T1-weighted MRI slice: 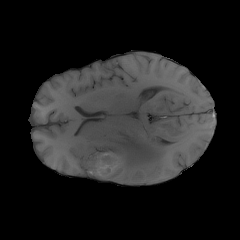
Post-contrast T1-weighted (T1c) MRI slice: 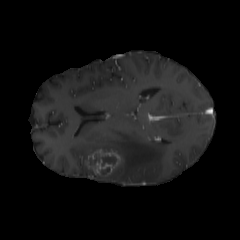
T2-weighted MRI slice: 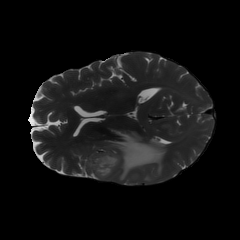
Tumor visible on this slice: yes